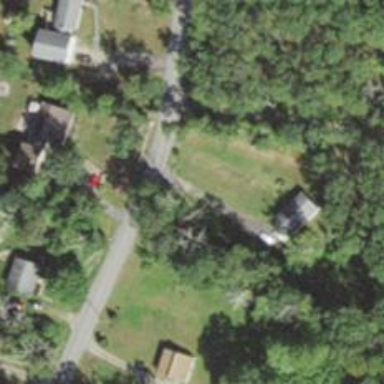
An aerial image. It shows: Residential driveway.